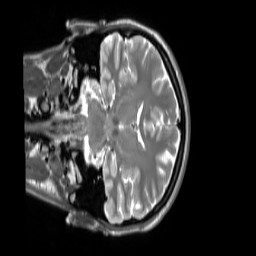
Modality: T2w
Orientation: coronal
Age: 34
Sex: female
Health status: ill
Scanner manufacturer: siemens
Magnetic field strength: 3 T
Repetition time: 2.8 s
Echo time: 0.326 s